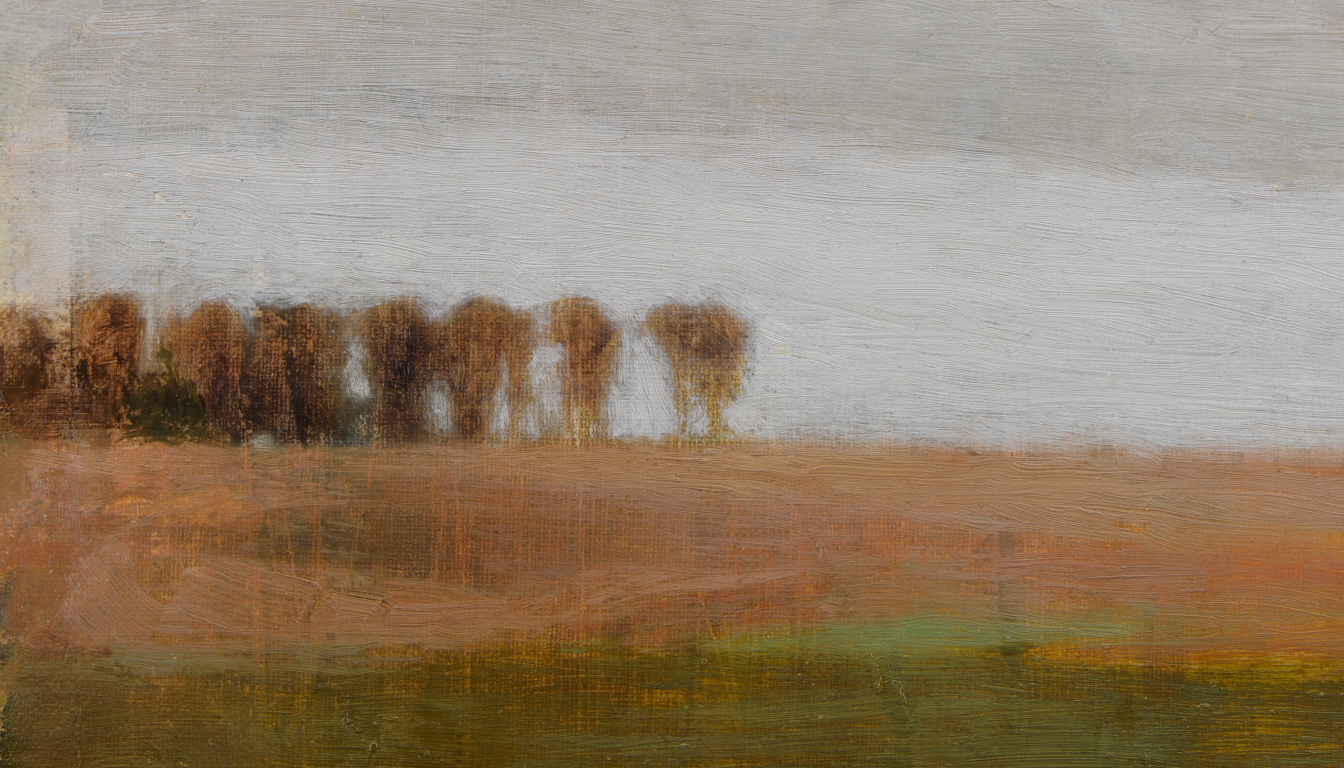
landscape painting, wide, overcast daylight, cluster of bare autumn trees left of horizon above wide orange ploughed field green strip in foreground pale grey overcast sky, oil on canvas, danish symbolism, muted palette